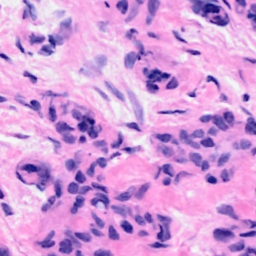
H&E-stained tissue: Breast